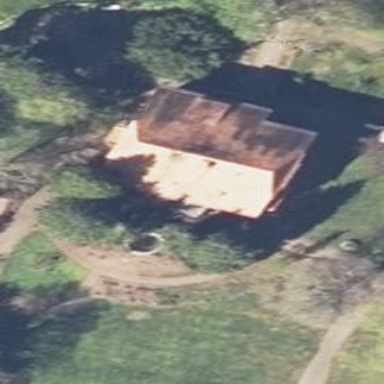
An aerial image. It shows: Historic building.